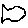
Label: fish